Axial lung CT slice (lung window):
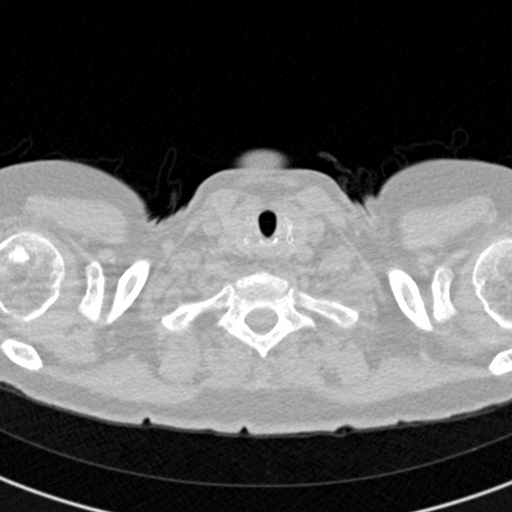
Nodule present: no